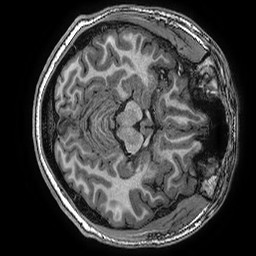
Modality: T1w
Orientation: axial
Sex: male
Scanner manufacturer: ge
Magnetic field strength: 3 T
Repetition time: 0.0077 s
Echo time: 0.003436 s